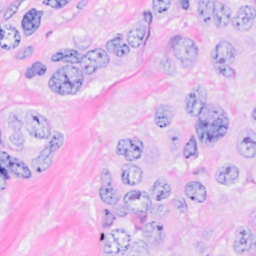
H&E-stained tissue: Breast